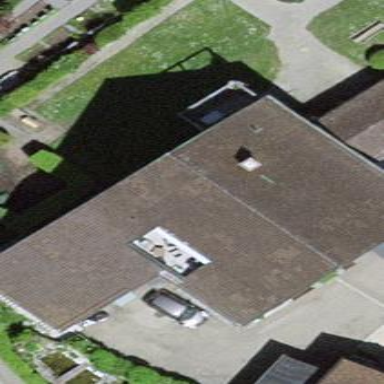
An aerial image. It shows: Community centre building.